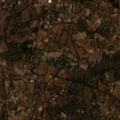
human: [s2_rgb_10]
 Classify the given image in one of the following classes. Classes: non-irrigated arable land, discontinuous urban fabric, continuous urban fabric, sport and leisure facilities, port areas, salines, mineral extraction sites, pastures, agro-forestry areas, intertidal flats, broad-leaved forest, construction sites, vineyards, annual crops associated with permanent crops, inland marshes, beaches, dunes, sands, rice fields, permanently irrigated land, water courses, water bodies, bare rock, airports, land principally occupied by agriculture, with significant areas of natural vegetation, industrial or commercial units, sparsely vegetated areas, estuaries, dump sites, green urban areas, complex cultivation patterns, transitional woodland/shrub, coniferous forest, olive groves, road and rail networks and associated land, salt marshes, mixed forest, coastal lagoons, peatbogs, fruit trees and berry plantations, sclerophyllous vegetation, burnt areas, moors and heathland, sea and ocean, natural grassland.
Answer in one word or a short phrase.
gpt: annual crops associated with permanent crops